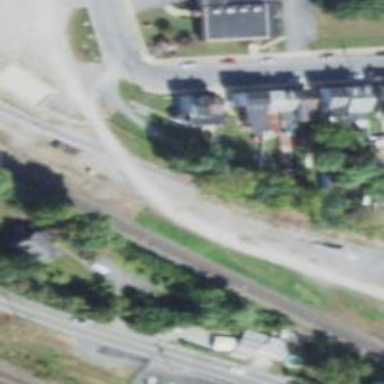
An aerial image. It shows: Railway siding for service.